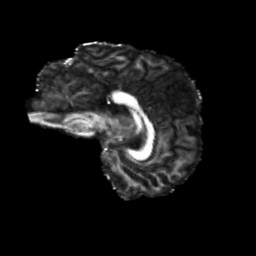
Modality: FA
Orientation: sagittal
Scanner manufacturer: siemens
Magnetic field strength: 3 T
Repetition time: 4 s
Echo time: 0.0594 s